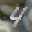
Label: 4